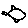
Label: fish